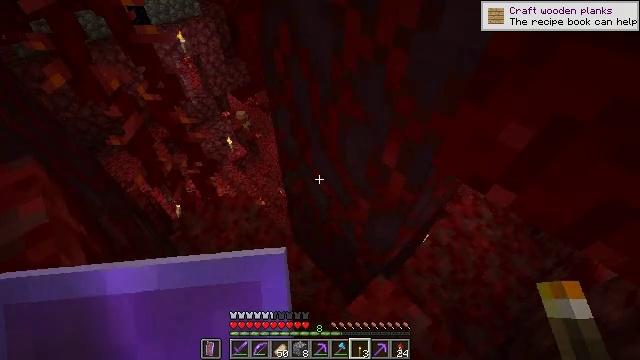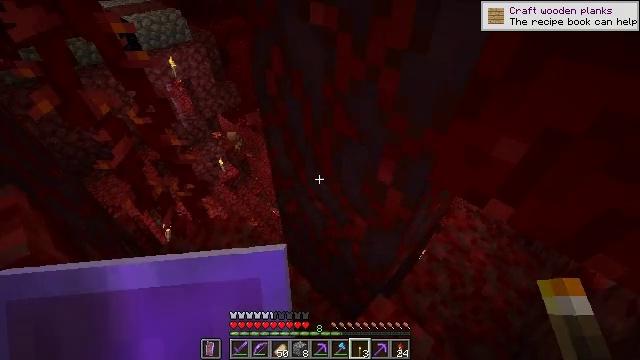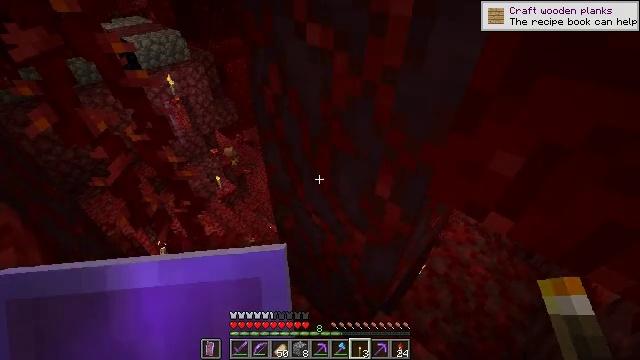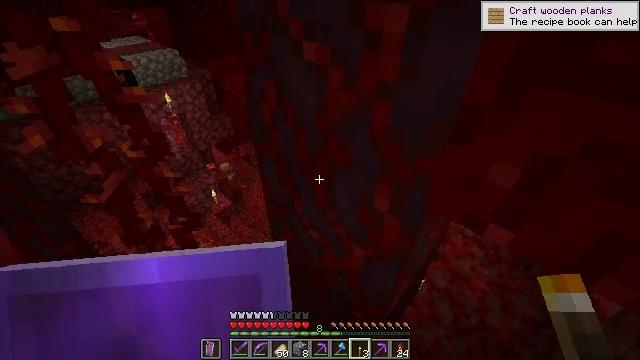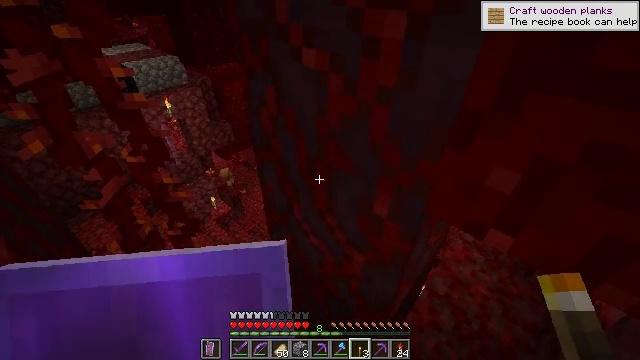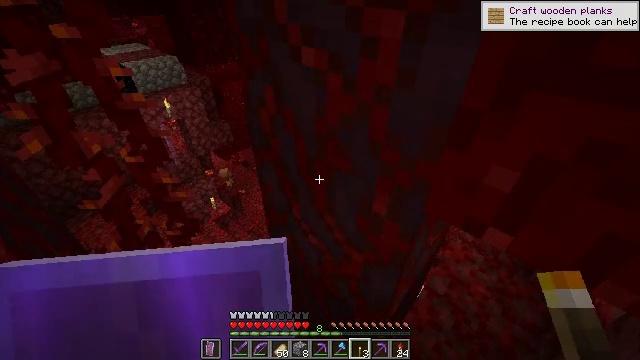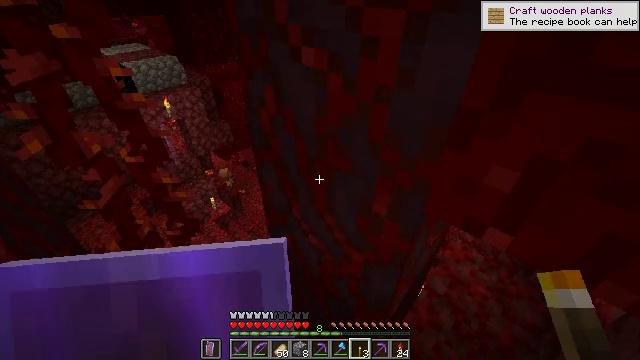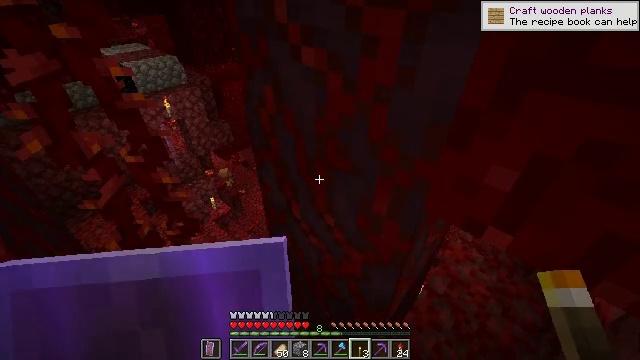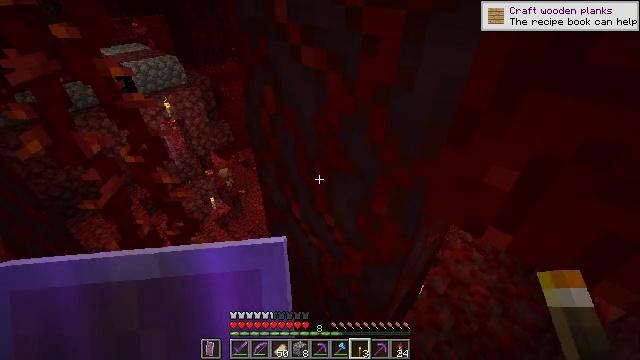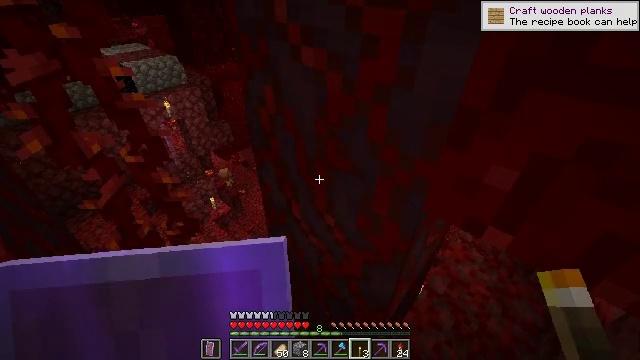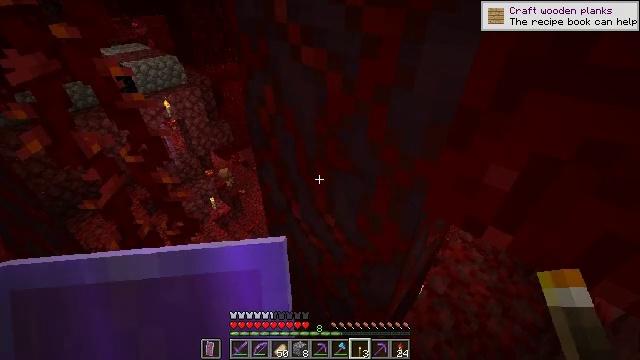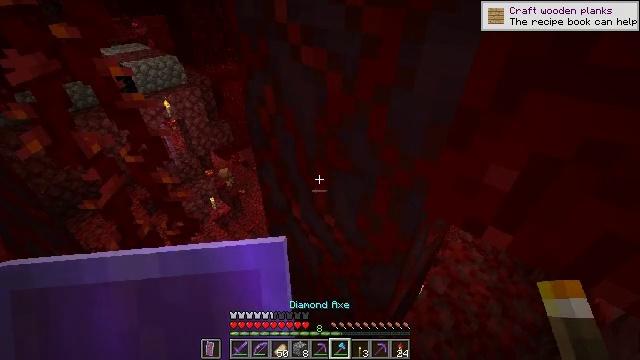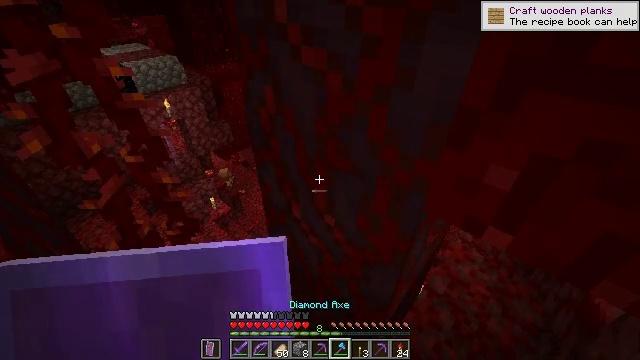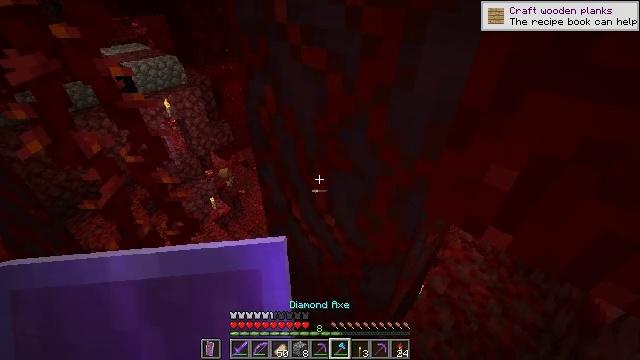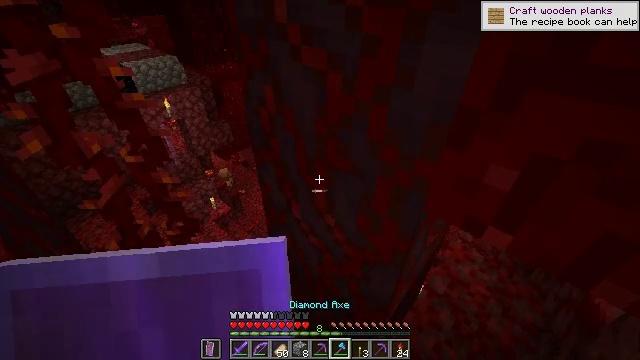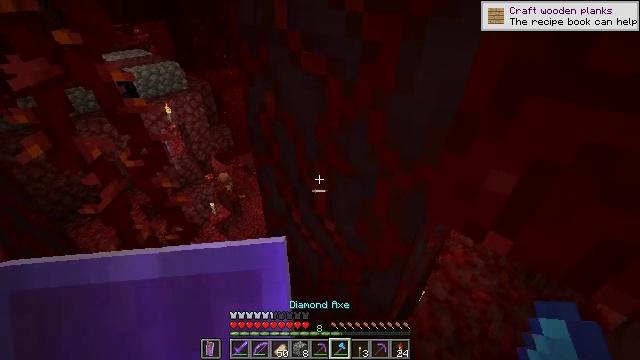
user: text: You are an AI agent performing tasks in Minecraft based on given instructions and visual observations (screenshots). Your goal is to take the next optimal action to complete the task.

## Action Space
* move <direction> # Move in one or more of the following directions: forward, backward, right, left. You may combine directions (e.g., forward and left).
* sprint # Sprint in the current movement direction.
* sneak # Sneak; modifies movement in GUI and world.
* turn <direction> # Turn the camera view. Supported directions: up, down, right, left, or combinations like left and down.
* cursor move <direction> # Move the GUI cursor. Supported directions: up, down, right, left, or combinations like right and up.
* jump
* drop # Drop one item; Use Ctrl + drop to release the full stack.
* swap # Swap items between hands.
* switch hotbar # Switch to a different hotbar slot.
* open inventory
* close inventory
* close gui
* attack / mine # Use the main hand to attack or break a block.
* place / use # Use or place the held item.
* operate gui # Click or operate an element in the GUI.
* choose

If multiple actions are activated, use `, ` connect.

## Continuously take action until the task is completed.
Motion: motion action
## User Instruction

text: Mine the crimson stem in the Nether.
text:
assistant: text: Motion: turn right and up
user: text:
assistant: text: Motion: turn up
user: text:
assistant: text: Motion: turn right and up
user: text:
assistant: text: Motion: turn up
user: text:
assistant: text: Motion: no_op
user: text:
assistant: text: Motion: no_op
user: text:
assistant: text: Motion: no_op
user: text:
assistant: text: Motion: no_op
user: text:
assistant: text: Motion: no_op
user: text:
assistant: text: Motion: no_op
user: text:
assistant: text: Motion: no_op
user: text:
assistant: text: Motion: no_op
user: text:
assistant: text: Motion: no_op
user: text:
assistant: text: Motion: no_op
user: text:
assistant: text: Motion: turn up
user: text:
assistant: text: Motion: turn up
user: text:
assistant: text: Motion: turn right and up
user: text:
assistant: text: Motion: turn up
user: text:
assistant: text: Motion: attack / mine
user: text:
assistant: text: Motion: attack / mine
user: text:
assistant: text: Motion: attack / mine
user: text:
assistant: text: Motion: turn right and up, attack / mine
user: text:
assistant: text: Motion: move forward, turn right and up, attack / mine
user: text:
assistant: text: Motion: move forward, attack / mine
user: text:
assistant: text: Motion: move forward, attack / mine
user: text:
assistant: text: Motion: attack / mine
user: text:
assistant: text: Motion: turn up, attack / mine
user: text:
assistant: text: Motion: attack / mine
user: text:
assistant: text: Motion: attack / mine
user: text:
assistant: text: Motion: attack / mine